Question: I'm working with PIVOT in SQL, something I've only started learning about this week. I'm trying to get a grand total for each Director as an added column at the side. I've looked online and seen its a popular query, but the ways of doing it seem really confusing and a little over-kill for what I need. Can someone show me how I'd add a grand total column at the end of each row that just adds up the monthly numbers for each Director?
'''
SELECT *
FROM (
SELECT
DimDirectoR.Full_Name, YEAR(dim_Date.Date) as [year],left(datename(month,dim_Date.Date),3)as [month],
Fact_Stream.Device_Type_ID as Amount
FROM Fact_Stream INNER JOIN DimDirector ON Fact_Stream.Director_ID=DimDirector.Director_ID
INNER JOIN dim_Date
on Fact_Stream.Request_View_Date = dim_Date.ID
) as Directors
PIVOT
(
COUNT(Amount)
FOR [month] IN (jan, feb, mar, apr,
may, jun, jul, aug, sep, oct, nov, dec)
)AS DirectorsMonthlyStreams
ORDER BY [year], Full_Name
'''
Current output:

I simply want to have a column which says 'Total' at the end of each row displaying the total amount for that directors year...
SQL Server 2012
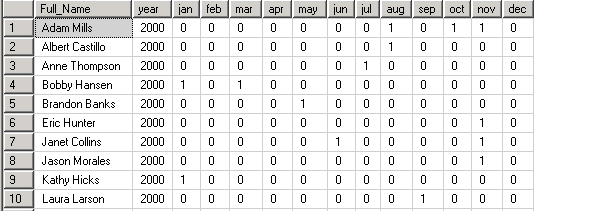
Answer: You can just do a sum in the top level select statement:
'''
SELECT *, jan+feb+mar+apr+may+jun+jul+aug+sep+oct+nov+dec Total
FROM (
SELECT
DimDirectoR.Full_Name, YEAR(dim_Date.Date) as [year],left(datename(month,dim_Date.Date),3)as [month],
Fact_Stream.Device_Type_ID as Amount
FROM Fact_Stream INNER JOIN DimDirector ON Fact_Stream.Director_ID=DimDirector.Director_ID
INNER JOIN dim_Date
on Fact_Stream.Request_View_Date = dim_Date.ID
) as Directors
PIVOT
(
COUNT(Amount)
FOR [month] IN (jan, feb, mar, apr,
may, jun, jul, aug, sep, oct, nov, dec)
)AS DirectorsMonthlyStreams
ORDER BY [year], Full_Name
'''